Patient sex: M
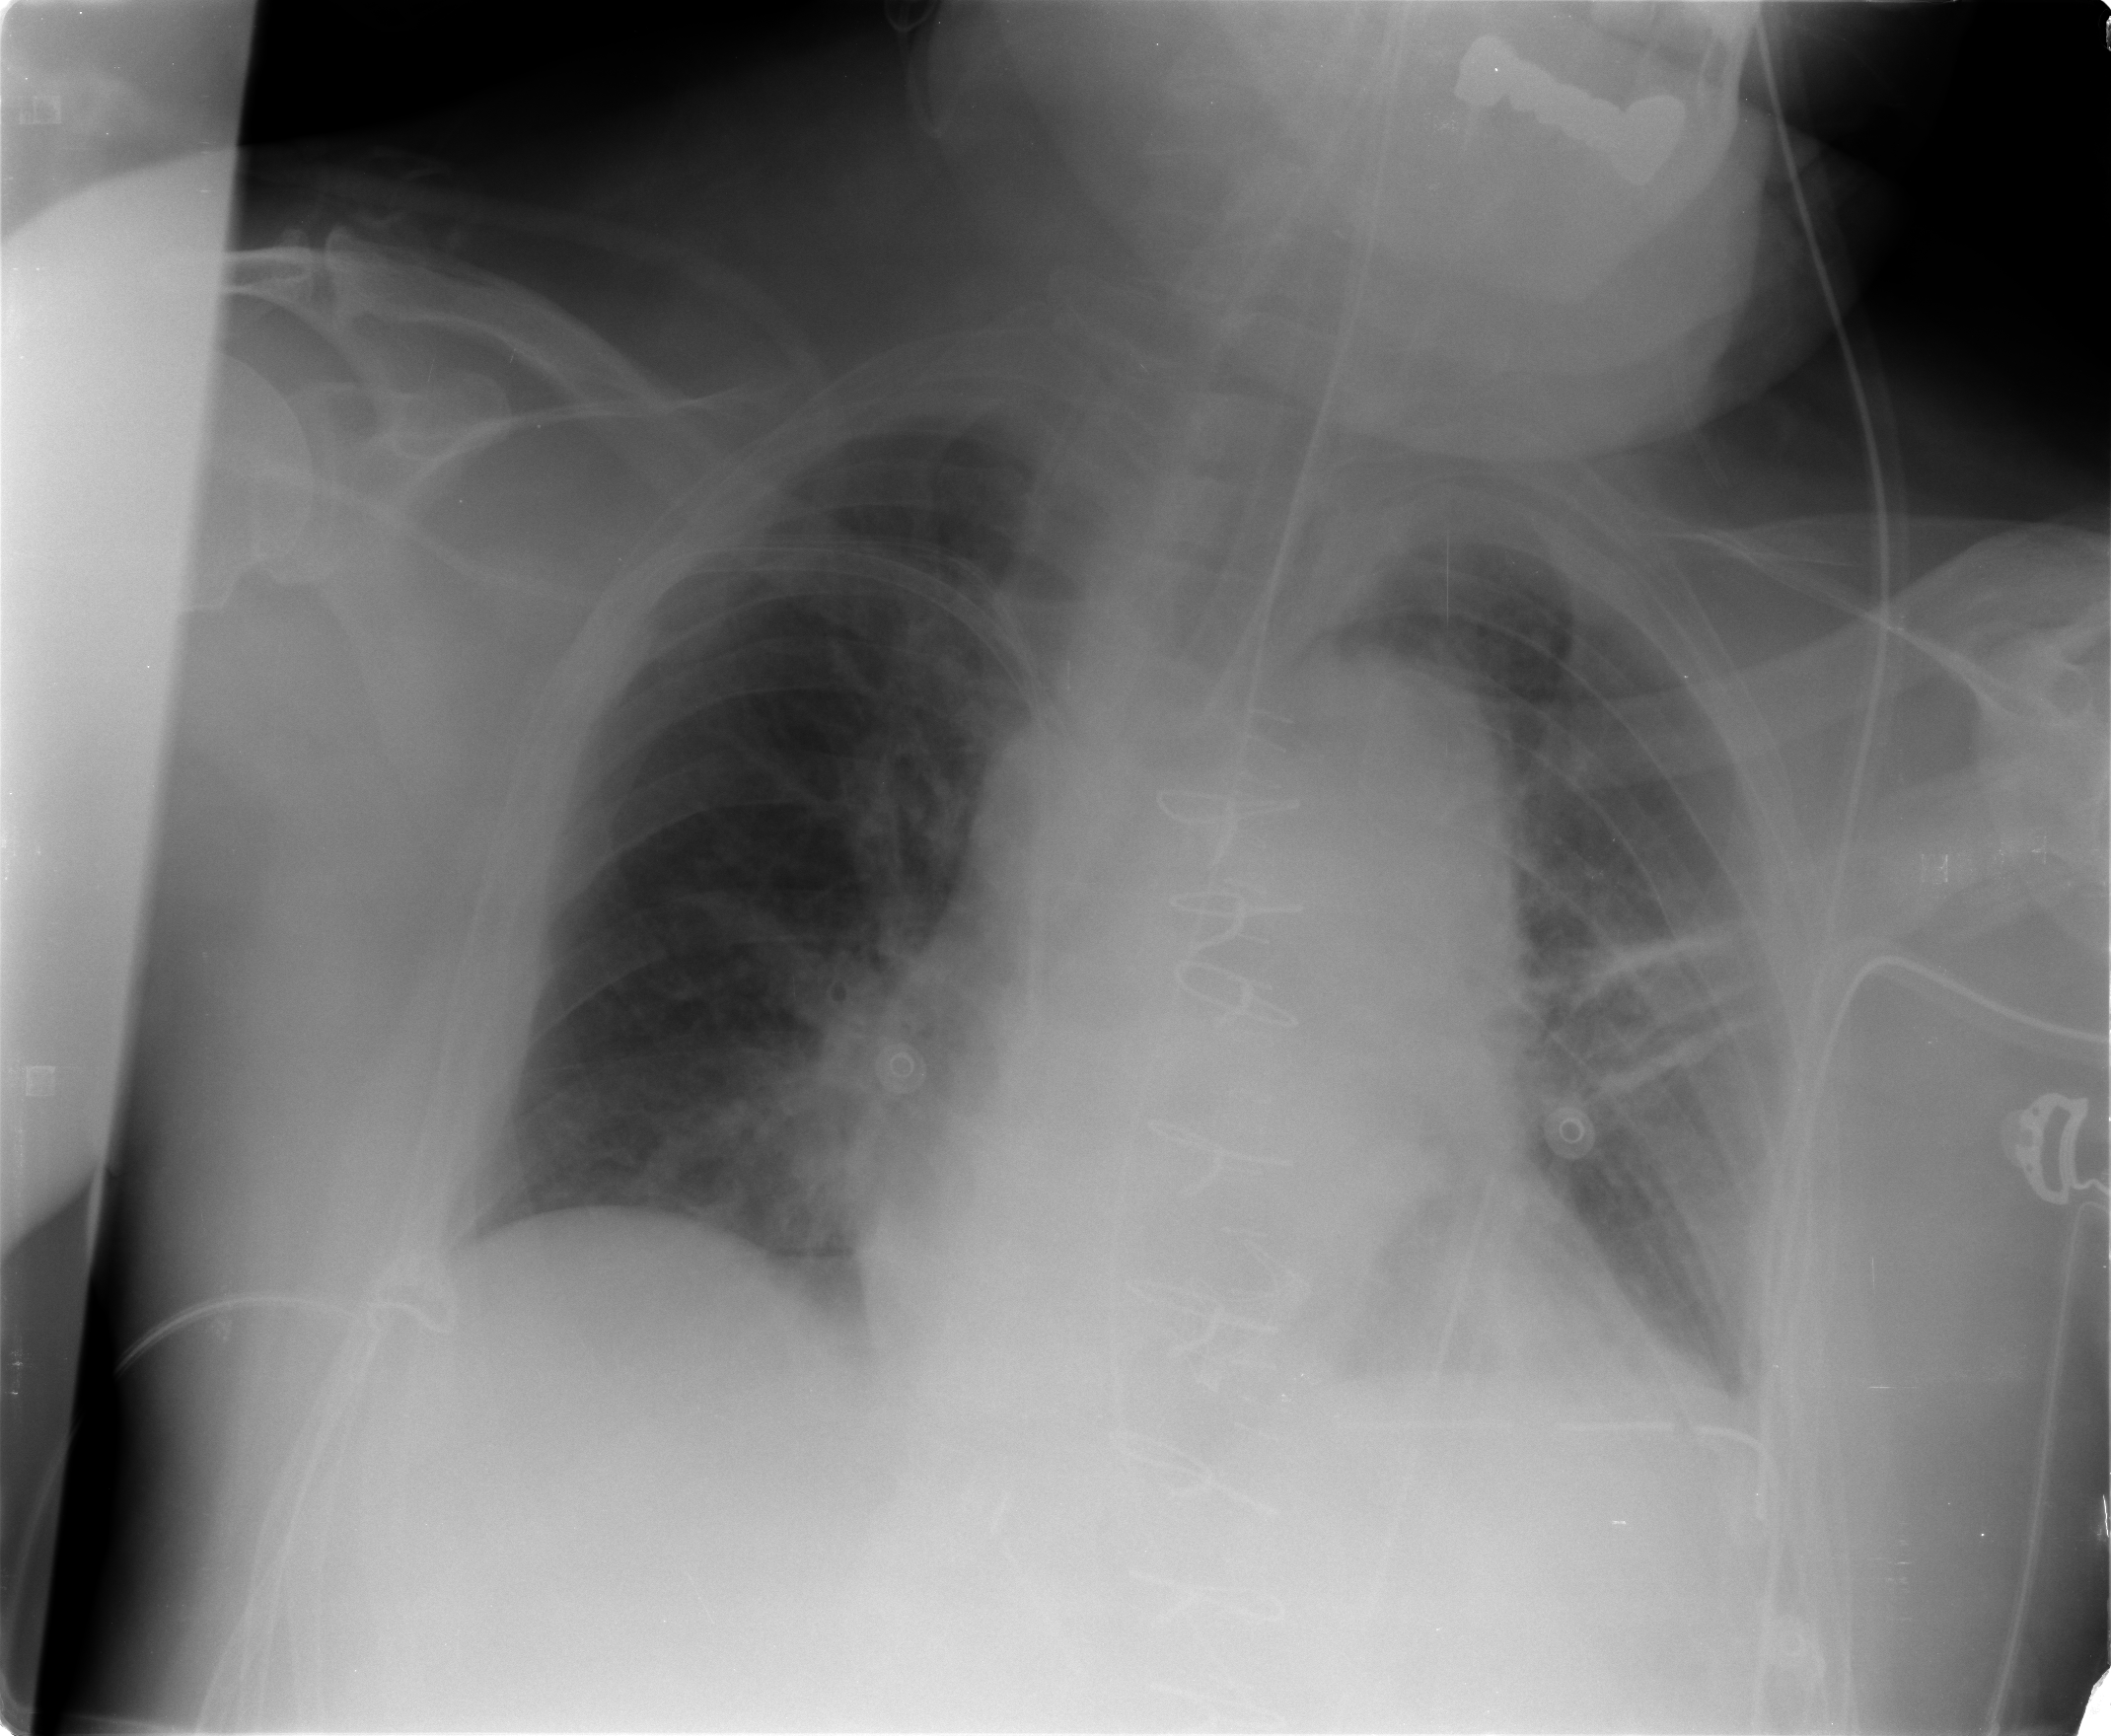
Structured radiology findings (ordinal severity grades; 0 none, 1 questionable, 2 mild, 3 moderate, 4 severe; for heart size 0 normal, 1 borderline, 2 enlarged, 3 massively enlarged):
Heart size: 2
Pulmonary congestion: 2
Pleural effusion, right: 0
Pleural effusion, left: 0
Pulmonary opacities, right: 2
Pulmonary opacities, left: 2
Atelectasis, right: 2
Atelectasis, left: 2